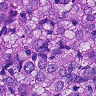
Metastatic tissue present: yes